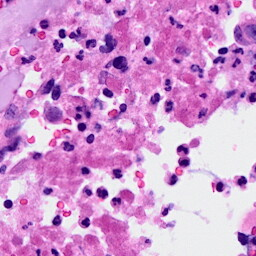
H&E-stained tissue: Breast